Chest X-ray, PA view. Patient: 62 years old, sex M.
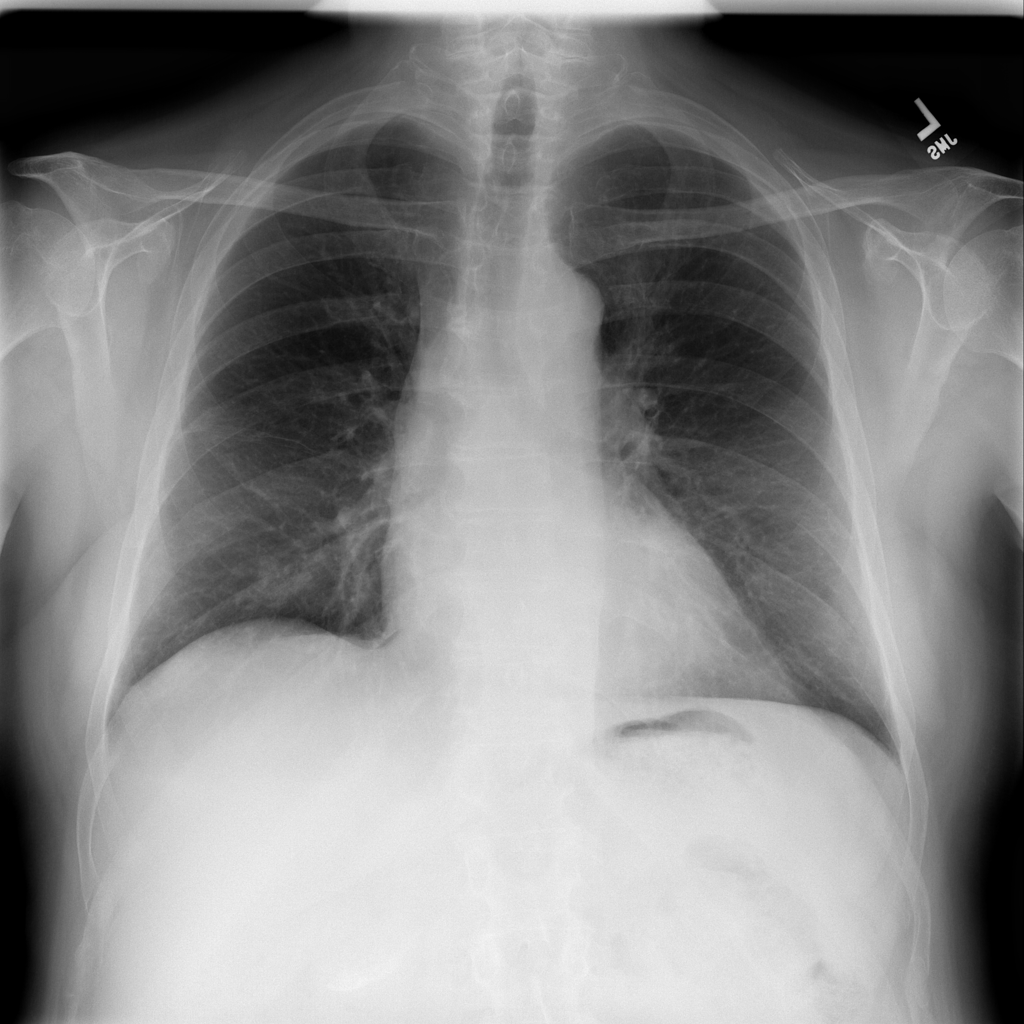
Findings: Effusion